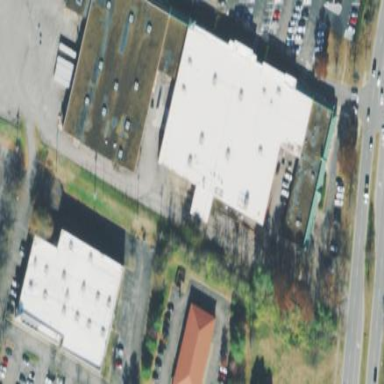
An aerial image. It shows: Building that houses furniture shop.